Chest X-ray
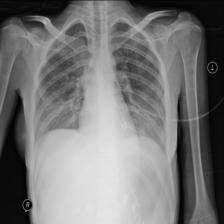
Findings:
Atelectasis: negative
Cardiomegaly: negative
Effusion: negative
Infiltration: negative
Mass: negative
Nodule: negative
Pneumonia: negative
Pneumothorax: negative
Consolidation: negative
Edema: negative
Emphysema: negative
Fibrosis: negative
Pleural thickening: negative
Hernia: negative